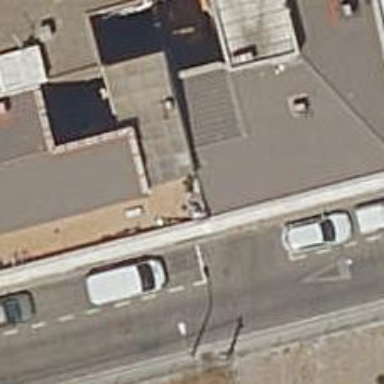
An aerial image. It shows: Parking entrance.